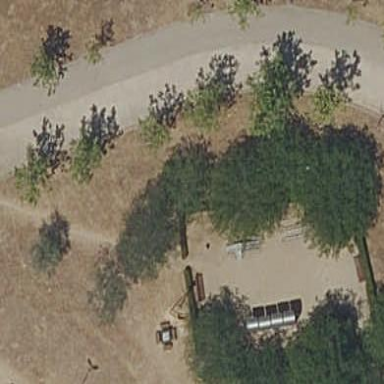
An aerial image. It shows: Fitness station in leisure land area.